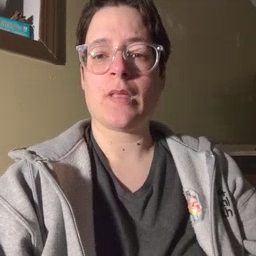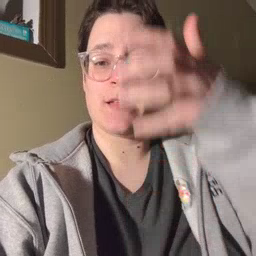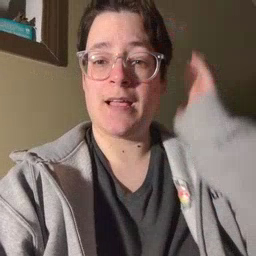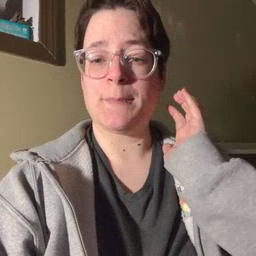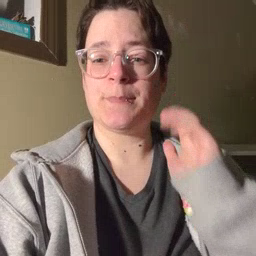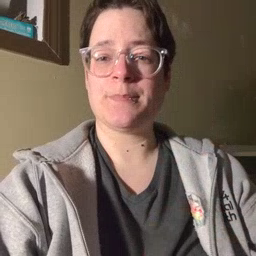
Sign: lion